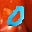
Label: 0